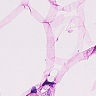
Metastatic tissue present: no